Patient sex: M
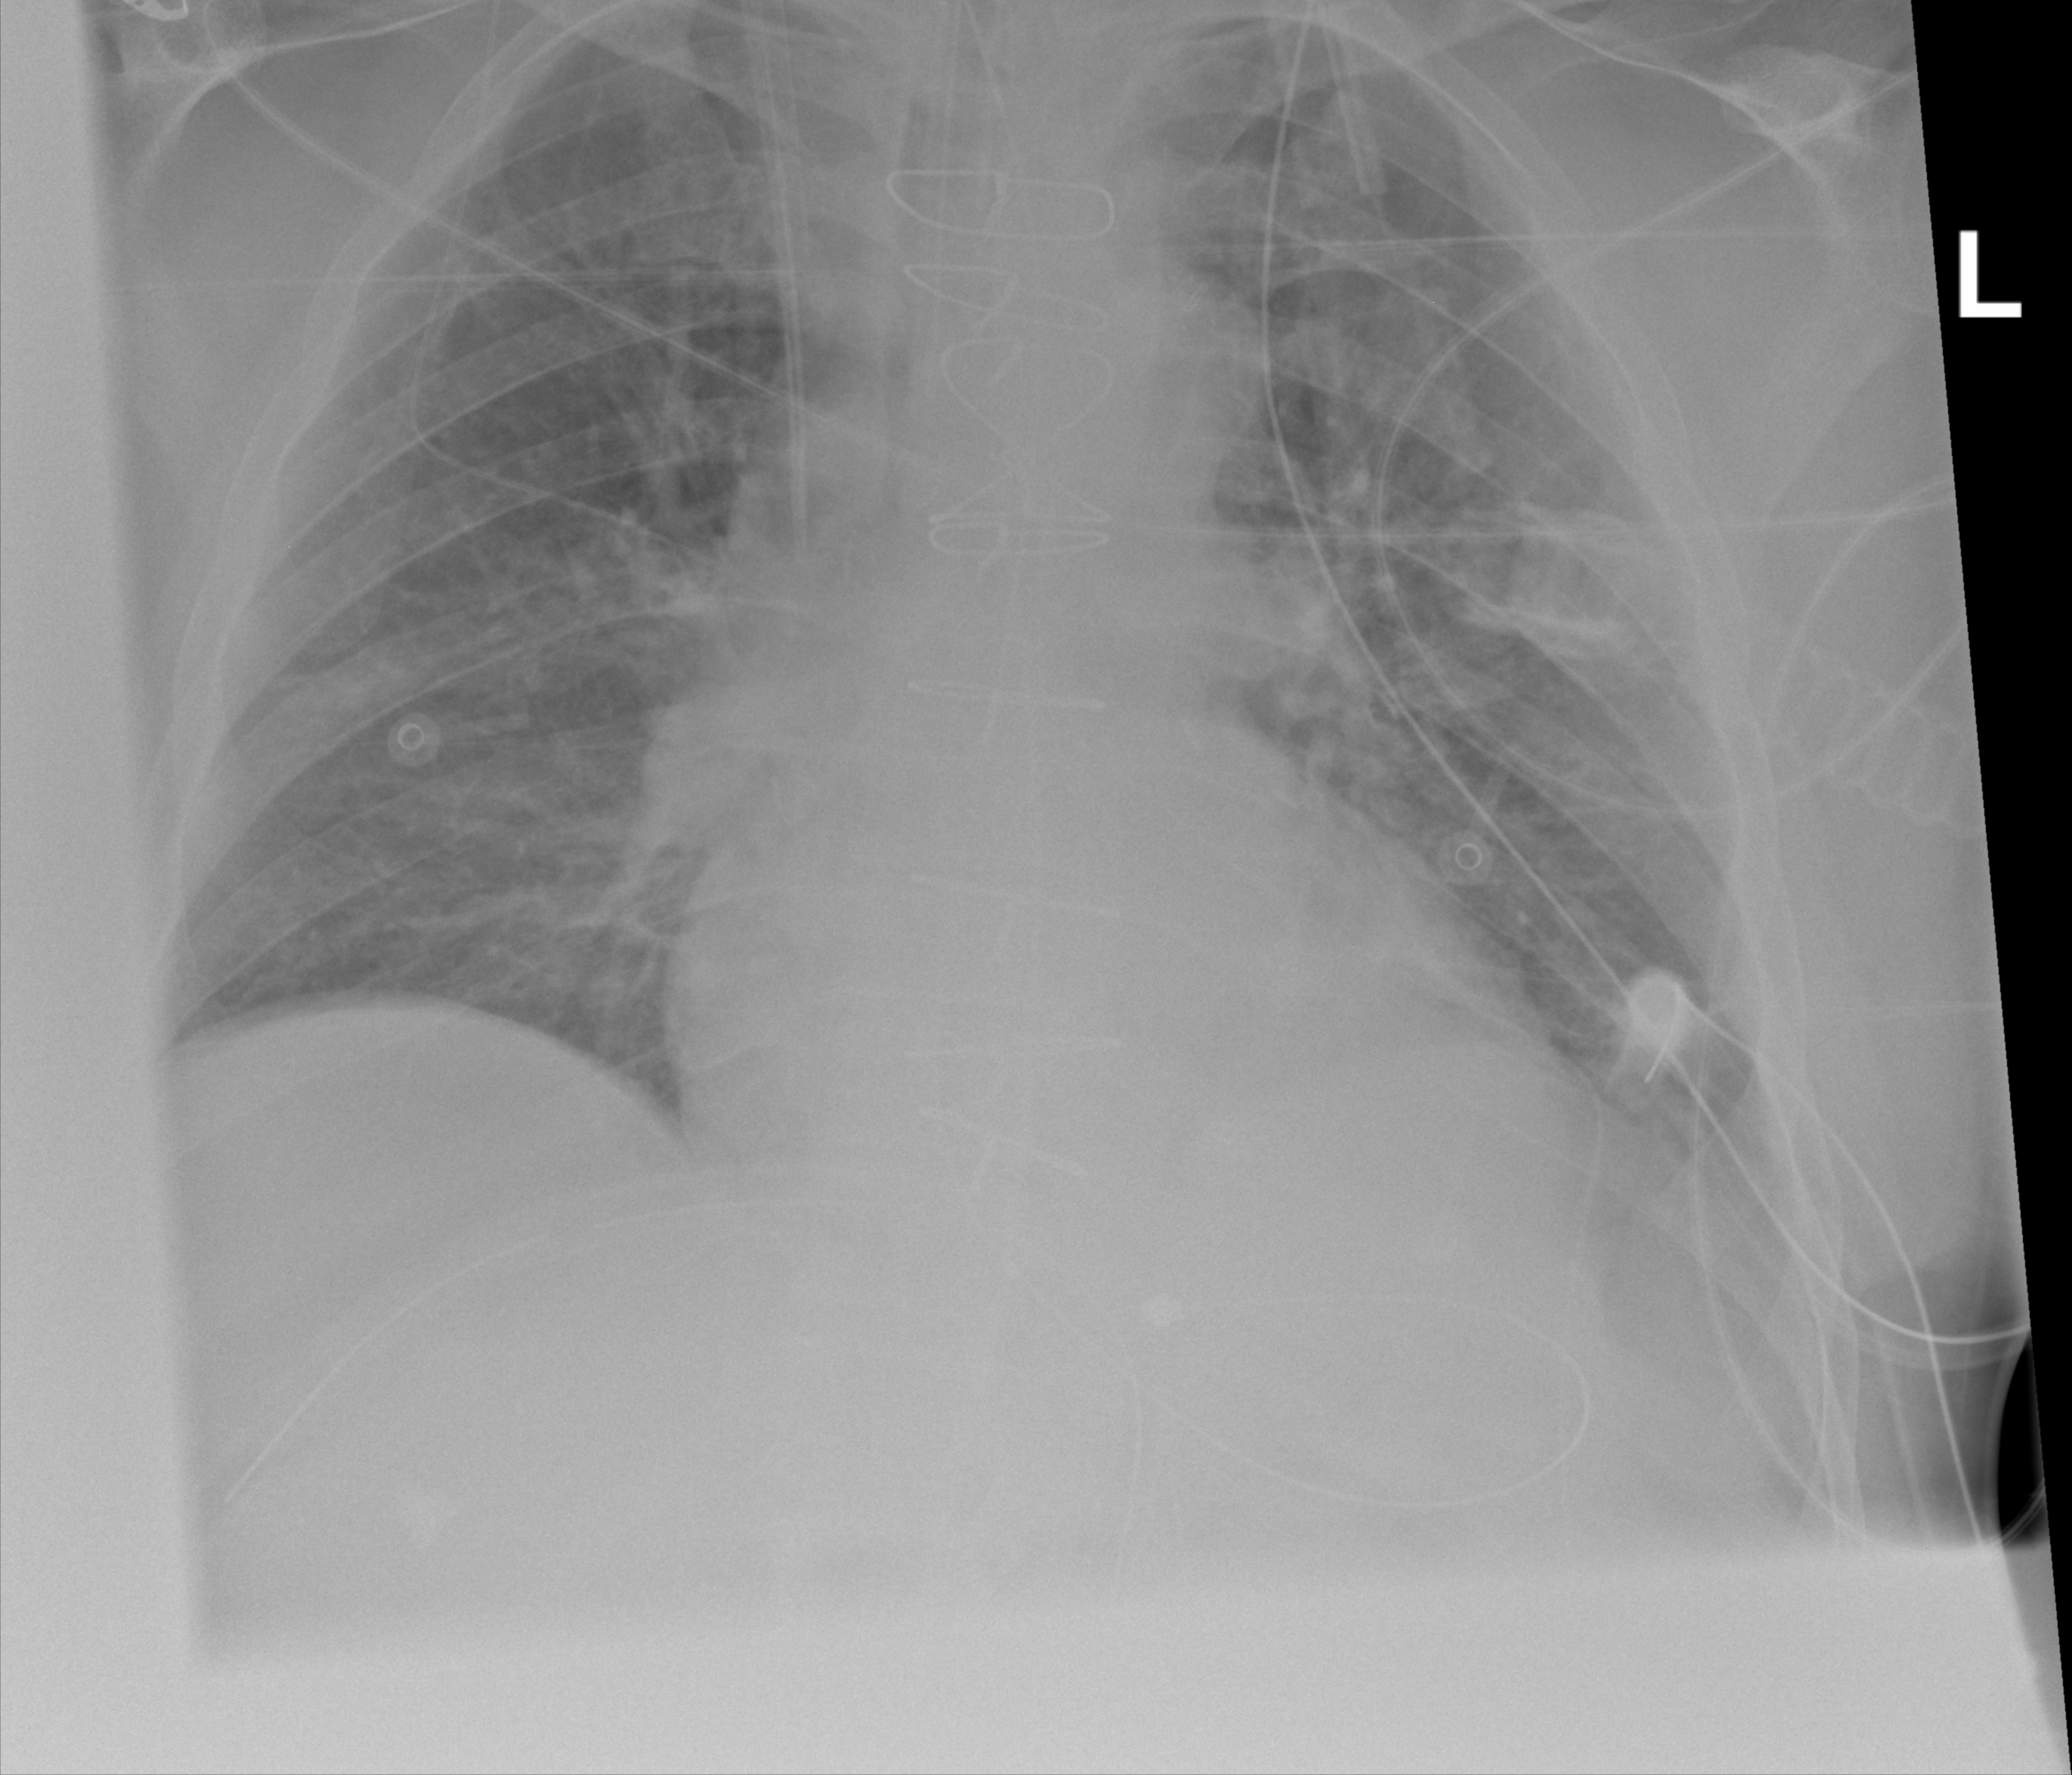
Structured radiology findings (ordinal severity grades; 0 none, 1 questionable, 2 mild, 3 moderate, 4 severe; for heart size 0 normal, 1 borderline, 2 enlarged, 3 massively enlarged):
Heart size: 0
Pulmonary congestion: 2
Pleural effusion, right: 0
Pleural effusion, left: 0
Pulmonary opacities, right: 0
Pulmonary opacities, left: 0
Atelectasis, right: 2
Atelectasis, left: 2